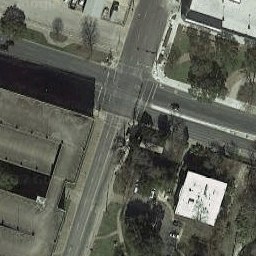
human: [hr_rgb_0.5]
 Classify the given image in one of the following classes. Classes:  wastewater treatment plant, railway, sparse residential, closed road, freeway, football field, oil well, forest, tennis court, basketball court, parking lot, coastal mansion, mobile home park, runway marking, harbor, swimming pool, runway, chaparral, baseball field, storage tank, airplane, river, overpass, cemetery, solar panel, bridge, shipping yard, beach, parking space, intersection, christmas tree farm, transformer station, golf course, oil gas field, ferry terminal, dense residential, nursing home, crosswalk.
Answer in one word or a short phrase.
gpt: intersection